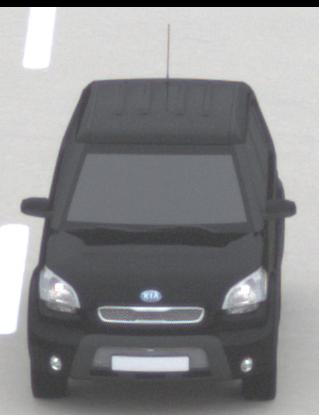
Make: KIA
Model: Soul 1.6
Detailed model: Soul (AM)
Model produced from: 2009/02
Model produced until: 2009/11
Doors: 5
Color: black
Road condition: dry road
Daytime: midday
Contrast: low contrast